Question: I am trying to create a file using php. The thus created file contains a lot of HTML content, along with some MySQL queries. The problem here lies on the line(3rd blue arrow), denoted by the downward facing arrow.
The main error here is due to redundancy in single inverted commas. Could anybody help me with the problem please?
Kindly see this image for code..

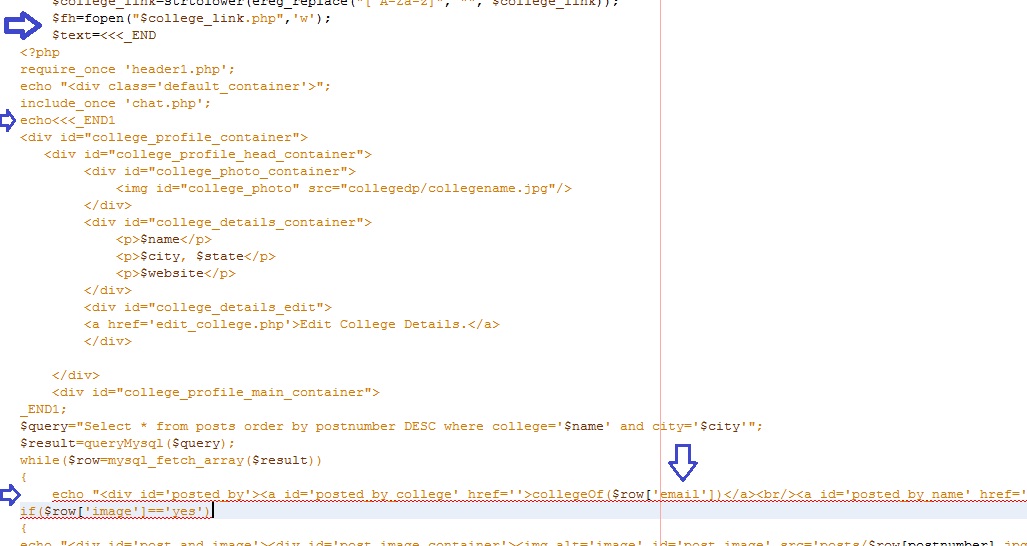
Answer: Your problem is that you're using quoted array keys within a double-quoted string. This is not permitted in PHP, though it will "politely" do the correct thing but issue a warning.
e.g.
'''
$arr['foo'] = 'bar';
echo "This is wrong: $arr['foo']"; // wrong
echo "This is correct: $arr[foo]"; // right
echo "This is correct: {$arr['foo']}"; // also right
'''
In all three cases, PHP will properly output 'bar' where the array reference is, the first line will cause a warning.